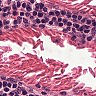
Metastatic tissue present: no